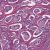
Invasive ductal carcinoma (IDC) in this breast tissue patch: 1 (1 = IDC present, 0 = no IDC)